Field crop: maize
Growth stage: 1
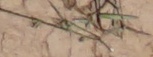
Species: lolium